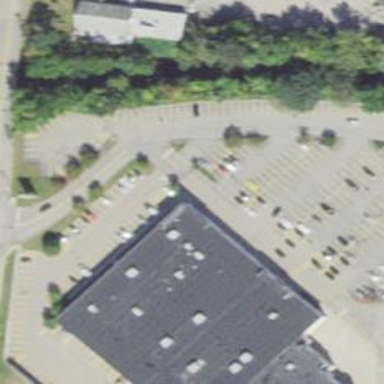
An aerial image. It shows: Fitness centre on leisure land.